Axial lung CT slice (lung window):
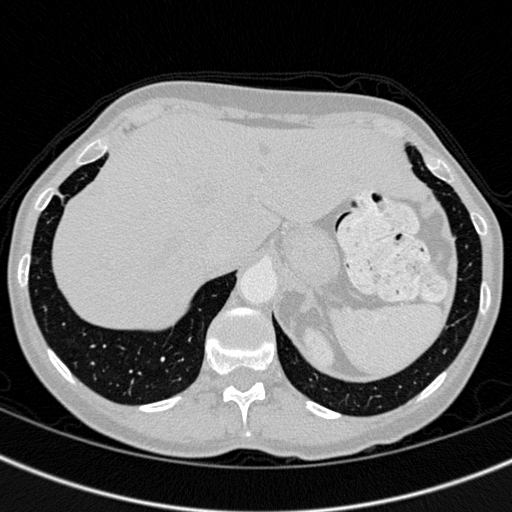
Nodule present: no